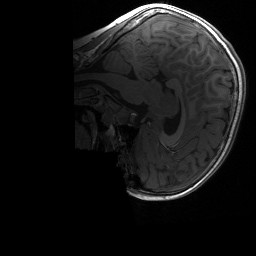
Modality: T1w
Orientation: sagittal
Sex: male
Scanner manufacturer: siemens
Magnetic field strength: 3 T
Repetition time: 1.9 s
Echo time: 0.00243 s